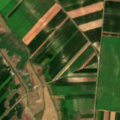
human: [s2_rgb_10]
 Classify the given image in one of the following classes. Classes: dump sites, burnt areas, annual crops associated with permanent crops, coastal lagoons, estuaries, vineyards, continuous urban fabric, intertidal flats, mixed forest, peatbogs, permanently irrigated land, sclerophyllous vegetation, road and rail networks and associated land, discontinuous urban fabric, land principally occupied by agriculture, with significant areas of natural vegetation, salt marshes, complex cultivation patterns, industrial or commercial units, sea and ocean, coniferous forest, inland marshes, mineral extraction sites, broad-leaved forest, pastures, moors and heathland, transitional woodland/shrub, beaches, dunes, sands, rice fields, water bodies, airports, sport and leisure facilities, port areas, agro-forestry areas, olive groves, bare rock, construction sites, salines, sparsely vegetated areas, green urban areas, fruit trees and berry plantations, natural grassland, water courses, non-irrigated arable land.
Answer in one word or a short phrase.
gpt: non-irrigated arable land, pastures, natural grassland